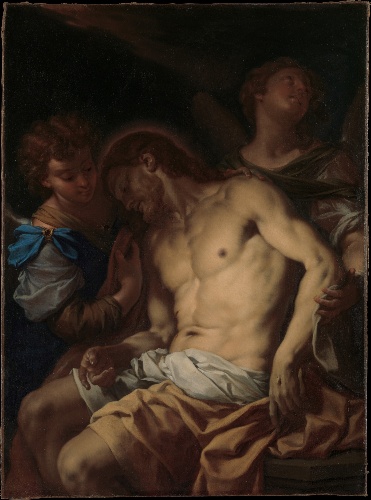
Title: Dead Christ Supported by Angels
Artist: Francesco Trevisani
Artist bio: Italian, Capodistria 1656–1746 Rome
Date: ca. 1710
Object type: Painting
Classification: Paintings
Medium: Oil on canvas
Dimensions: 51 1/2 x 38 1/4 in. (130.8 x 97.2 cm)
Department: European Paintings
Credit line: Purchase, Gwynne Andrews Fund and Stephen Mazoh Gift, 2012
Accession year: 2012
Repository: Metropolitan Museum of Art, New York, NY
Tags: Angels|Christ